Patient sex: M
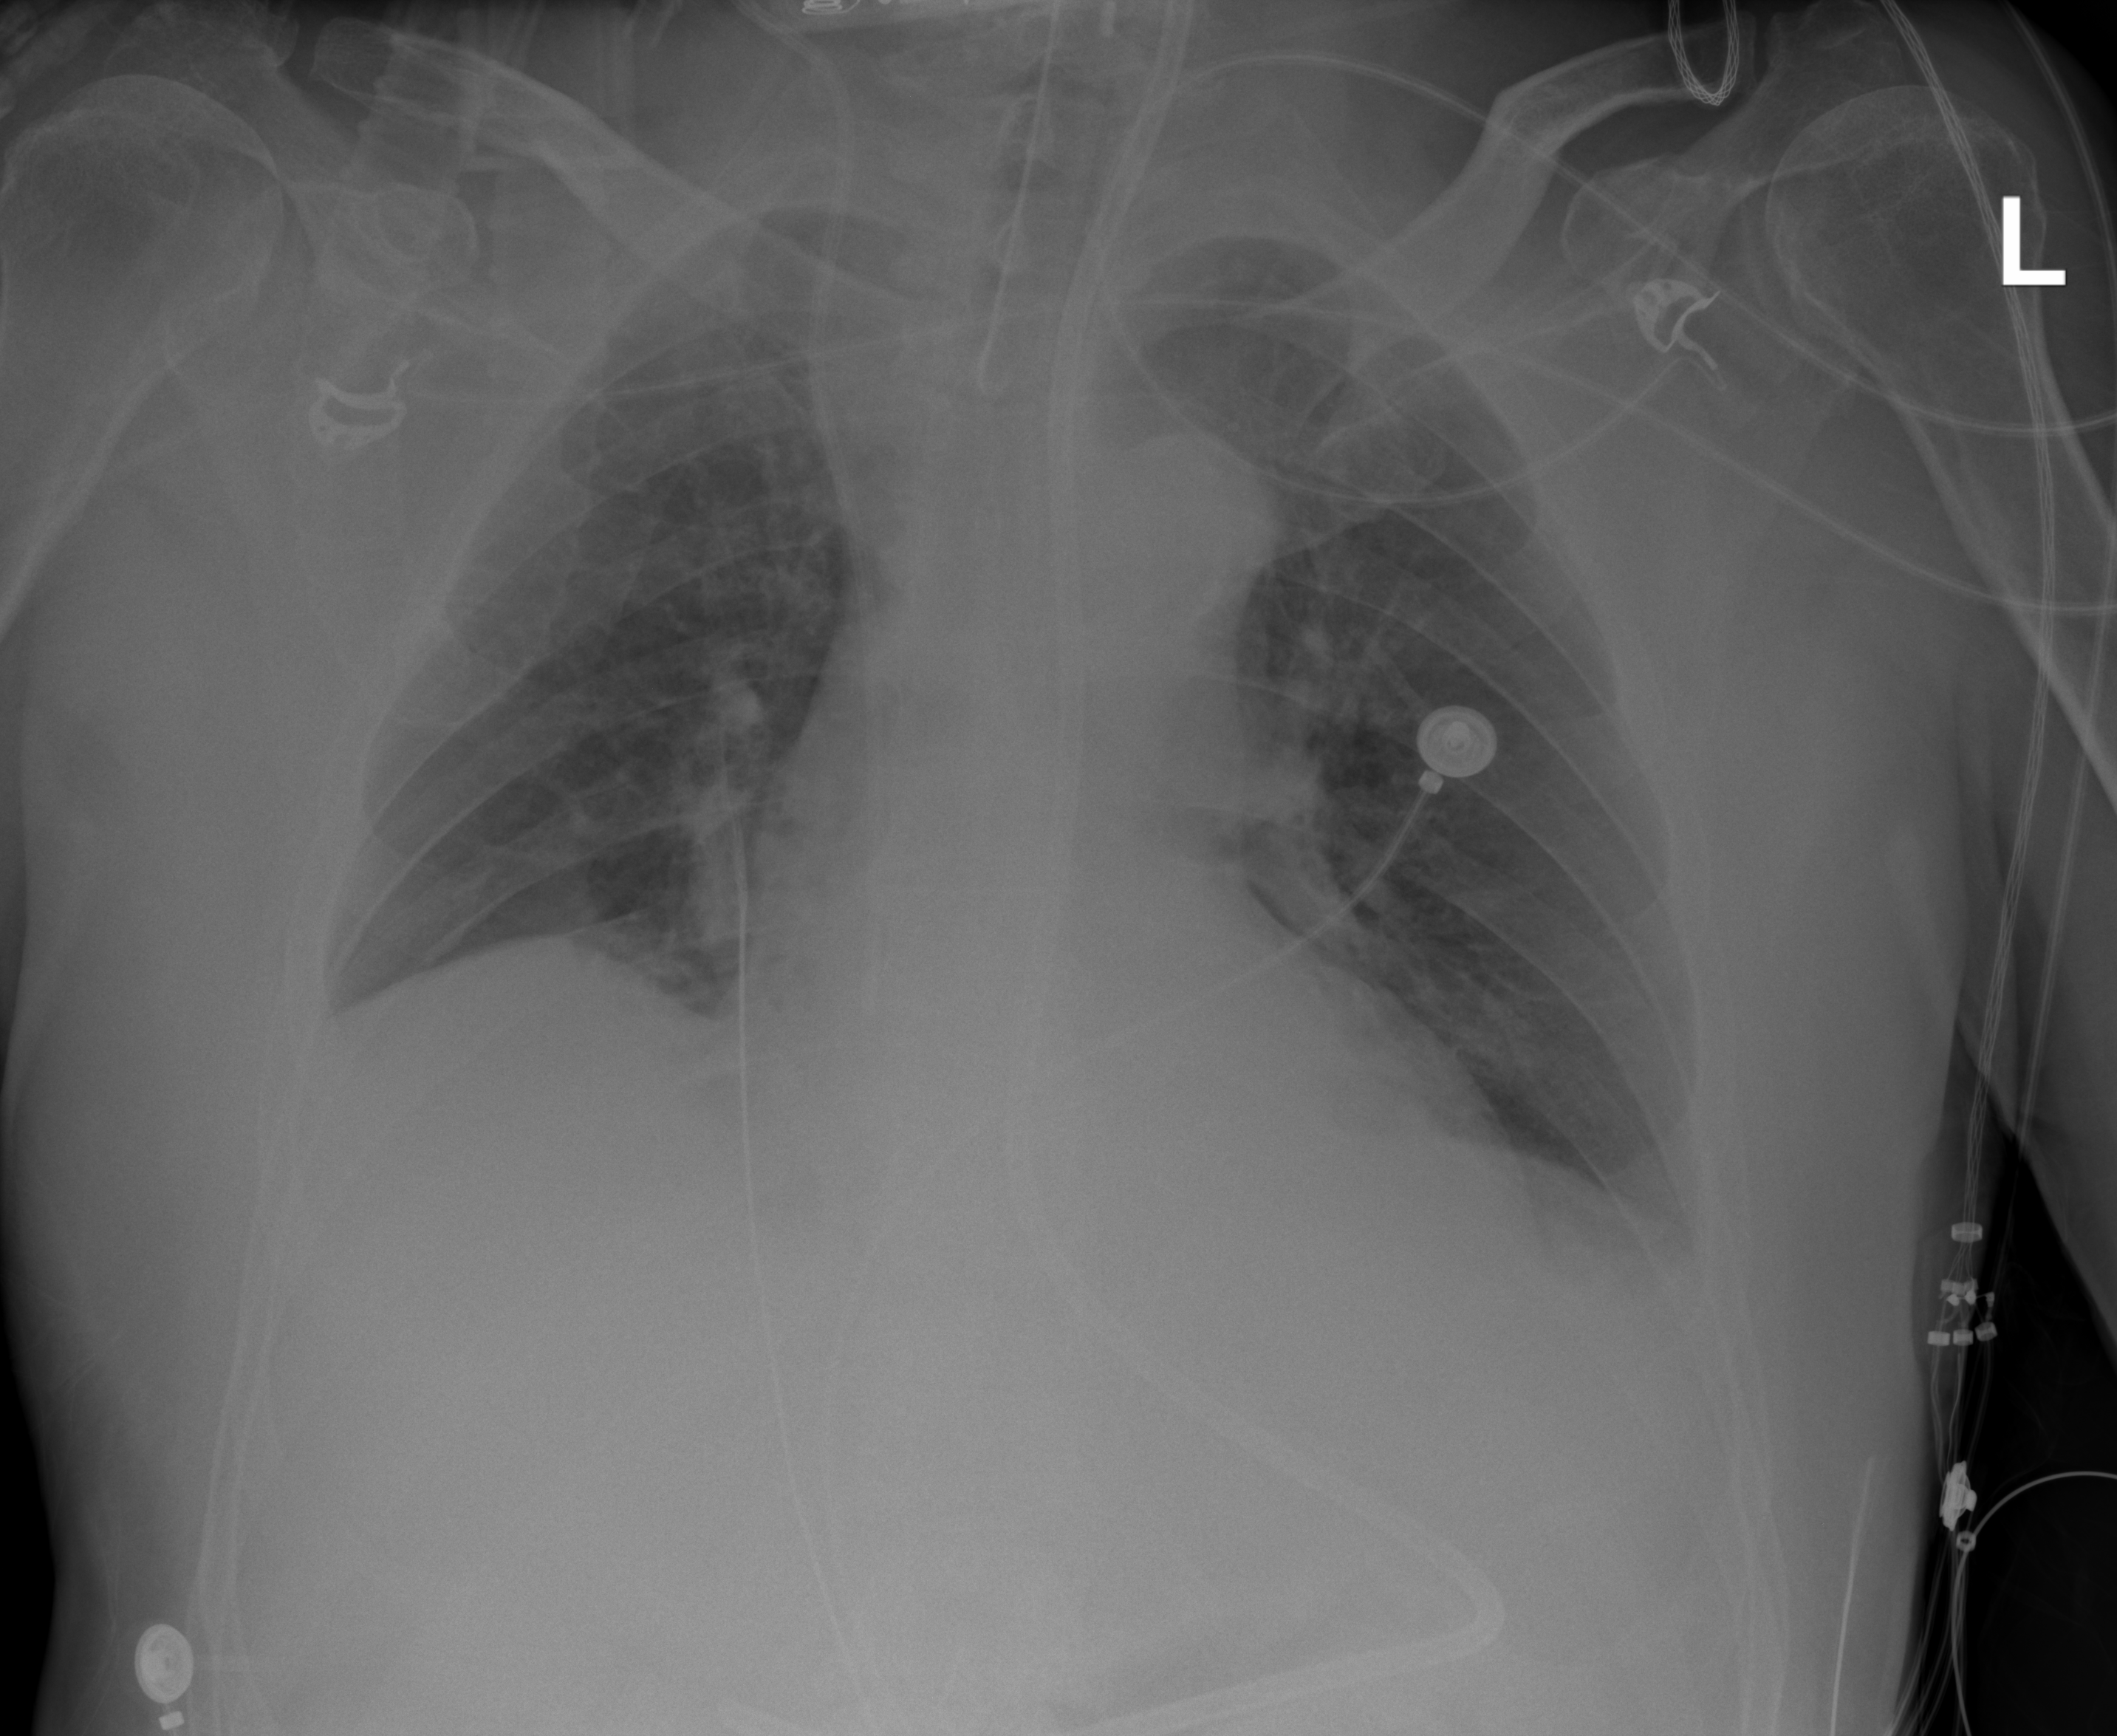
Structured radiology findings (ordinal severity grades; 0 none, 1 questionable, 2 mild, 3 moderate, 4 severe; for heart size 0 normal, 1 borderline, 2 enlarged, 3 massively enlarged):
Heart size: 2
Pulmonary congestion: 0
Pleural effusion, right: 1
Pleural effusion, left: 1
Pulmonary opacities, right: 0
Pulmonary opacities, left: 0
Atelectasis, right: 2
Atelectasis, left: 1